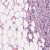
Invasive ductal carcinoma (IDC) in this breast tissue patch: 1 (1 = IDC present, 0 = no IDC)